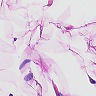
Metastatic tissue present: no